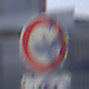
Verkehrszeichen: VerbotFahrzeugeAllerArt
Zusatzzeichen unten: BesondereFahrzeugeUndTransportgueter6
Umgebung: Outdoor, Suburban
Tageszeit: SunriseSunset
Wetter: PartlyCloudy
Licht: Natural
Jahreszeit: NotSpecified
Kontrast: LowContrast